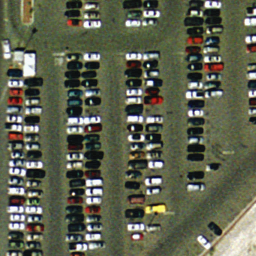
Label: parking lot